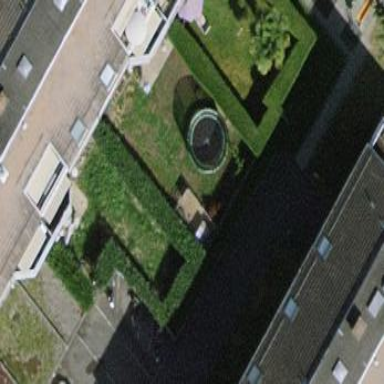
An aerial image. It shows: Garden enclosed by fence.